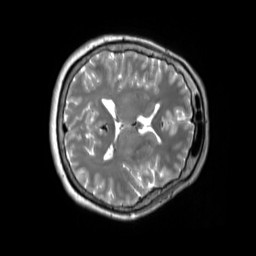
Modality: T2w
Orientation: axial
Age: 60
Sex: female
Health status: ill
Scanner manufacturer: siemens
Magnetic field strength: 3 T
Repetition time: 2.8 s
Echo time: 0.326 s